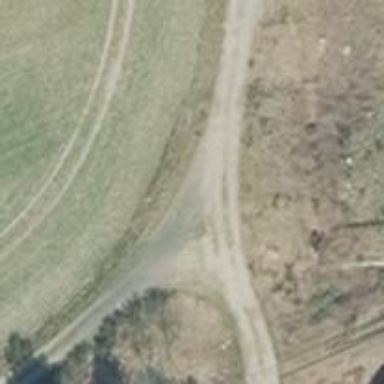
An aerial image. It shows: Track with concrete surface.